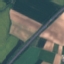
Land use / land cover class: Highway